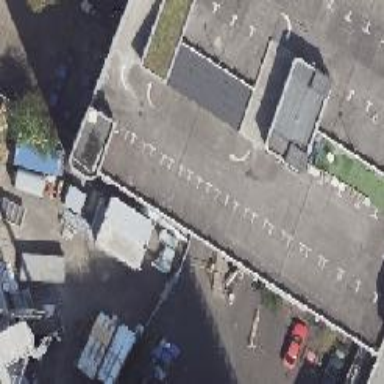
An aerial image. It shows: Car wash facility.